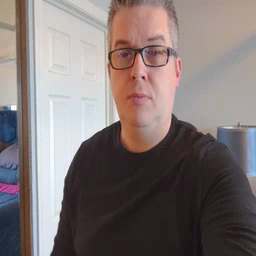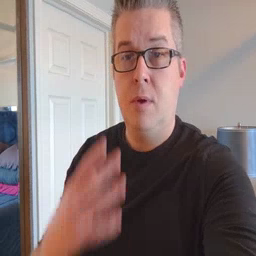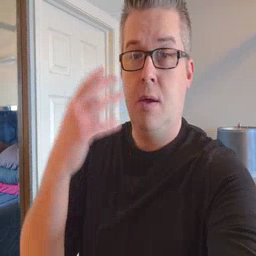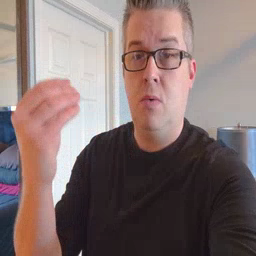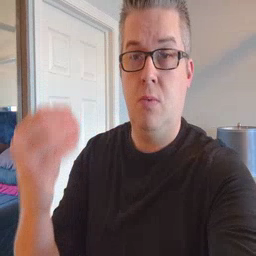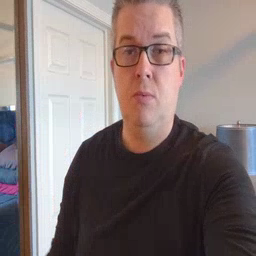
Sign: go